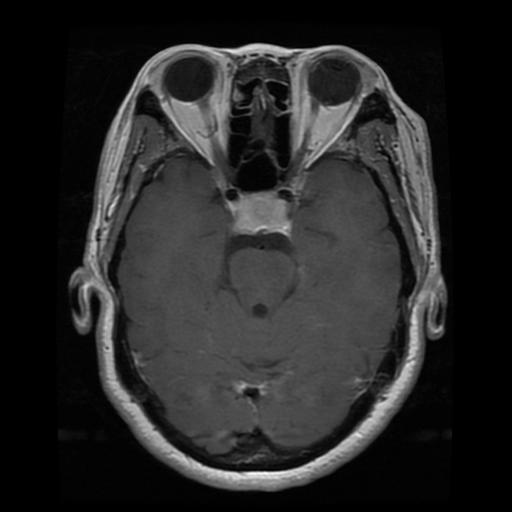
Label: pituitary